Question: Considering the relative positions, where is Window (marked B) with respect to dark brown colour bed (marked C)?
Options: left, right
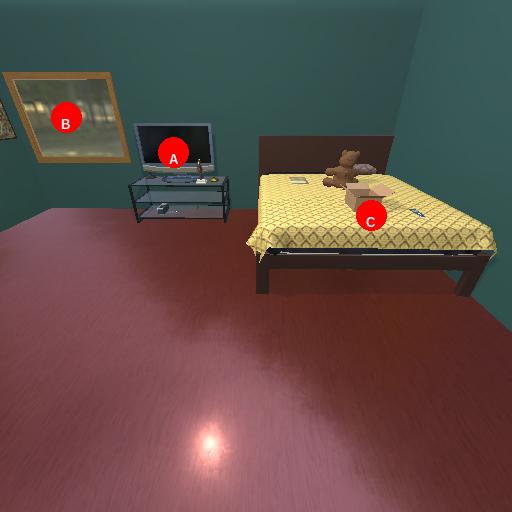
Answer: left